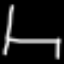
Label: chair